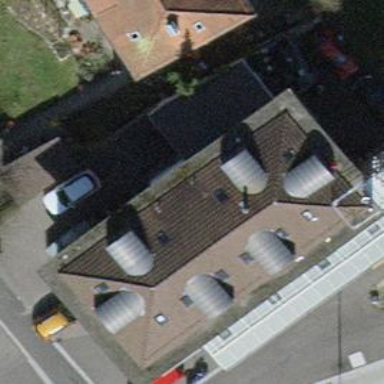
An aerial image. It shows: Apartment building with tile roof.